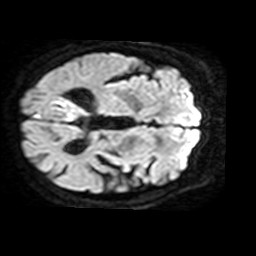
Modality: TRACE
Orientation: axial
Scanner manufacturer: philips
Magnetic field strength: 1.5 T
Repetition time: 3.189 s
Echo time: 0.06279 s